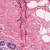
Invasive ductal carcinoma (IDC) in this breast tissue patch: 0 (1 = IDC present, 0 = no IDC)